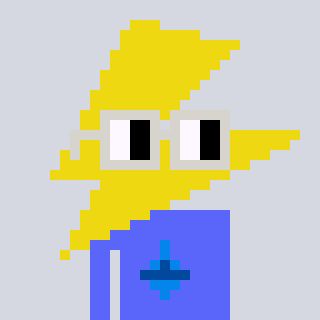
a pixel art character with square light gray glasses, a lightning bolt-shaped head and a purple-colored body on a cool background